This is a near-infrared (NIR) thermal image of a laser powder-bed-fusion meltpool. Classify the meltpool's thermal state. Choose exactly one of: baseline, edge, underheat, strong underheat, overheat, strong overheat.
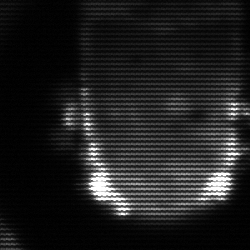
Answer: baseline